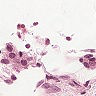
Metastatic tissue present: no